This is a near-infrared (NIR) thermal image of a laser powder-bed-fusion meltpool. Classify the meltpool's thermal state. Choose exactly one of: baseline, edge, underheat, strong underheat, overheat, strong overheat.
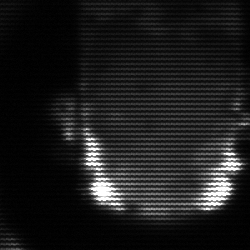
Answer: baseline